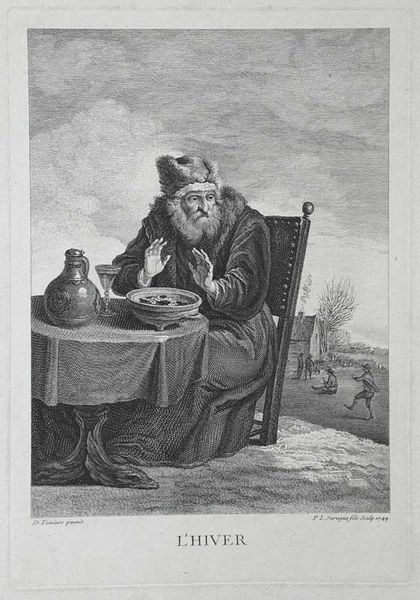
Titel: L'hiver
Künstler: Pierre Louis Surugue
Standort: Karlsruhe
Institution: Staatliche Kunsthalle Karlsruhe
Schlagwörter: chair, hands, hat, king, men, people, white, black, gray, grey, old, portrait, robe, seated, sitting, skirt, table, print, pot, vase, wine, hand, glas, cloud, clouds, food, man, sky, tree, building, house, trees, snow, winter, drawing, cap, coat, fur, etching, illustration, beard, french, old man, glass, still life, urn, peasants, engraving, cup, dutch, cold, eat, tablecloth, dish, jug, pitcher, drink, bow, russian, bowl, workers, countryside, chalice, goblet, alchemy, oven, wine glass, freezing, l'hiver, man staring, chands, warming, old man winter, warming hands